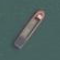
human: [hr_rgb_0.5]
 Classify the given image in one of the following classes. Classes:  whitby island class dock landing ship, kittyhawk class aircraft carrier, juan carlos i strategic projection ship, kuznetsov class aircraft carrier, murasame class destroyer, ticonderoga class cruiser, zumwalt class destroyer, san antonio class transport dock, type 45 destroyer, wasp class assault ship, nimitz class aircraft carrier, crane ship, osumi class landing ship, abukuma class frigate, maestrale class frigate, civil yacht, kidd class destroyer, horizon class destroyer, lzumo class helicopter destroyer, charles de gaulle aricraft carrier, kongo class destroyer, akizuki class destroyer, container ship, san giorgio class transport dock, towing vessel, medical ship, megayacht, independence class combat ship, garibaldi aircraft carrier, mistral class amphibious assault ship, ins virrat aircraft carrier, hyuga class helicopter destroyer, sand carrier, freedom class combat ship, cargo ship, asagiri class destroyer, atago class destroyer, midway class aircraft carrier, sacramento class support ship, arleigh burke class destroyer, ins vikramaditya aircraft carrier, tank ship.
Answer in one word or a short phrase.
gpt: Sand carrier